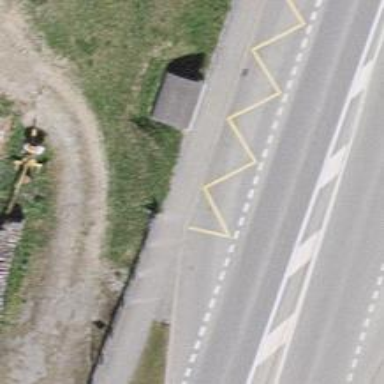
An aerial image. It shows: Bus stop with sheltered platform for public transport.